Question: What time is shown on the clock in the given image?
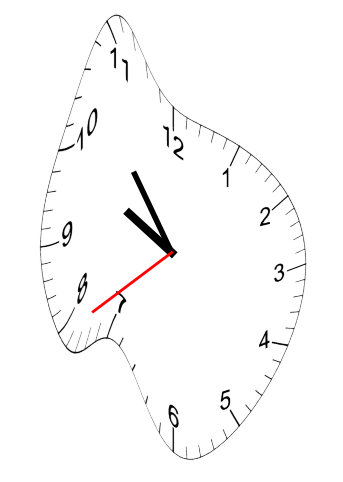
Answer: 09:53:39